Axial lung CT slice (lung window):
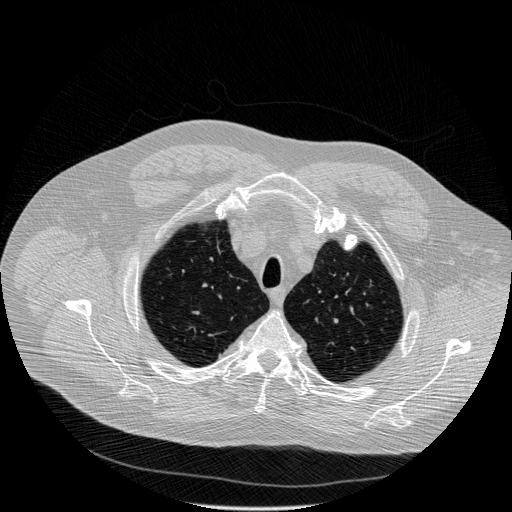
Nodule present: no